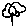
Label: flower